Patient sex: M
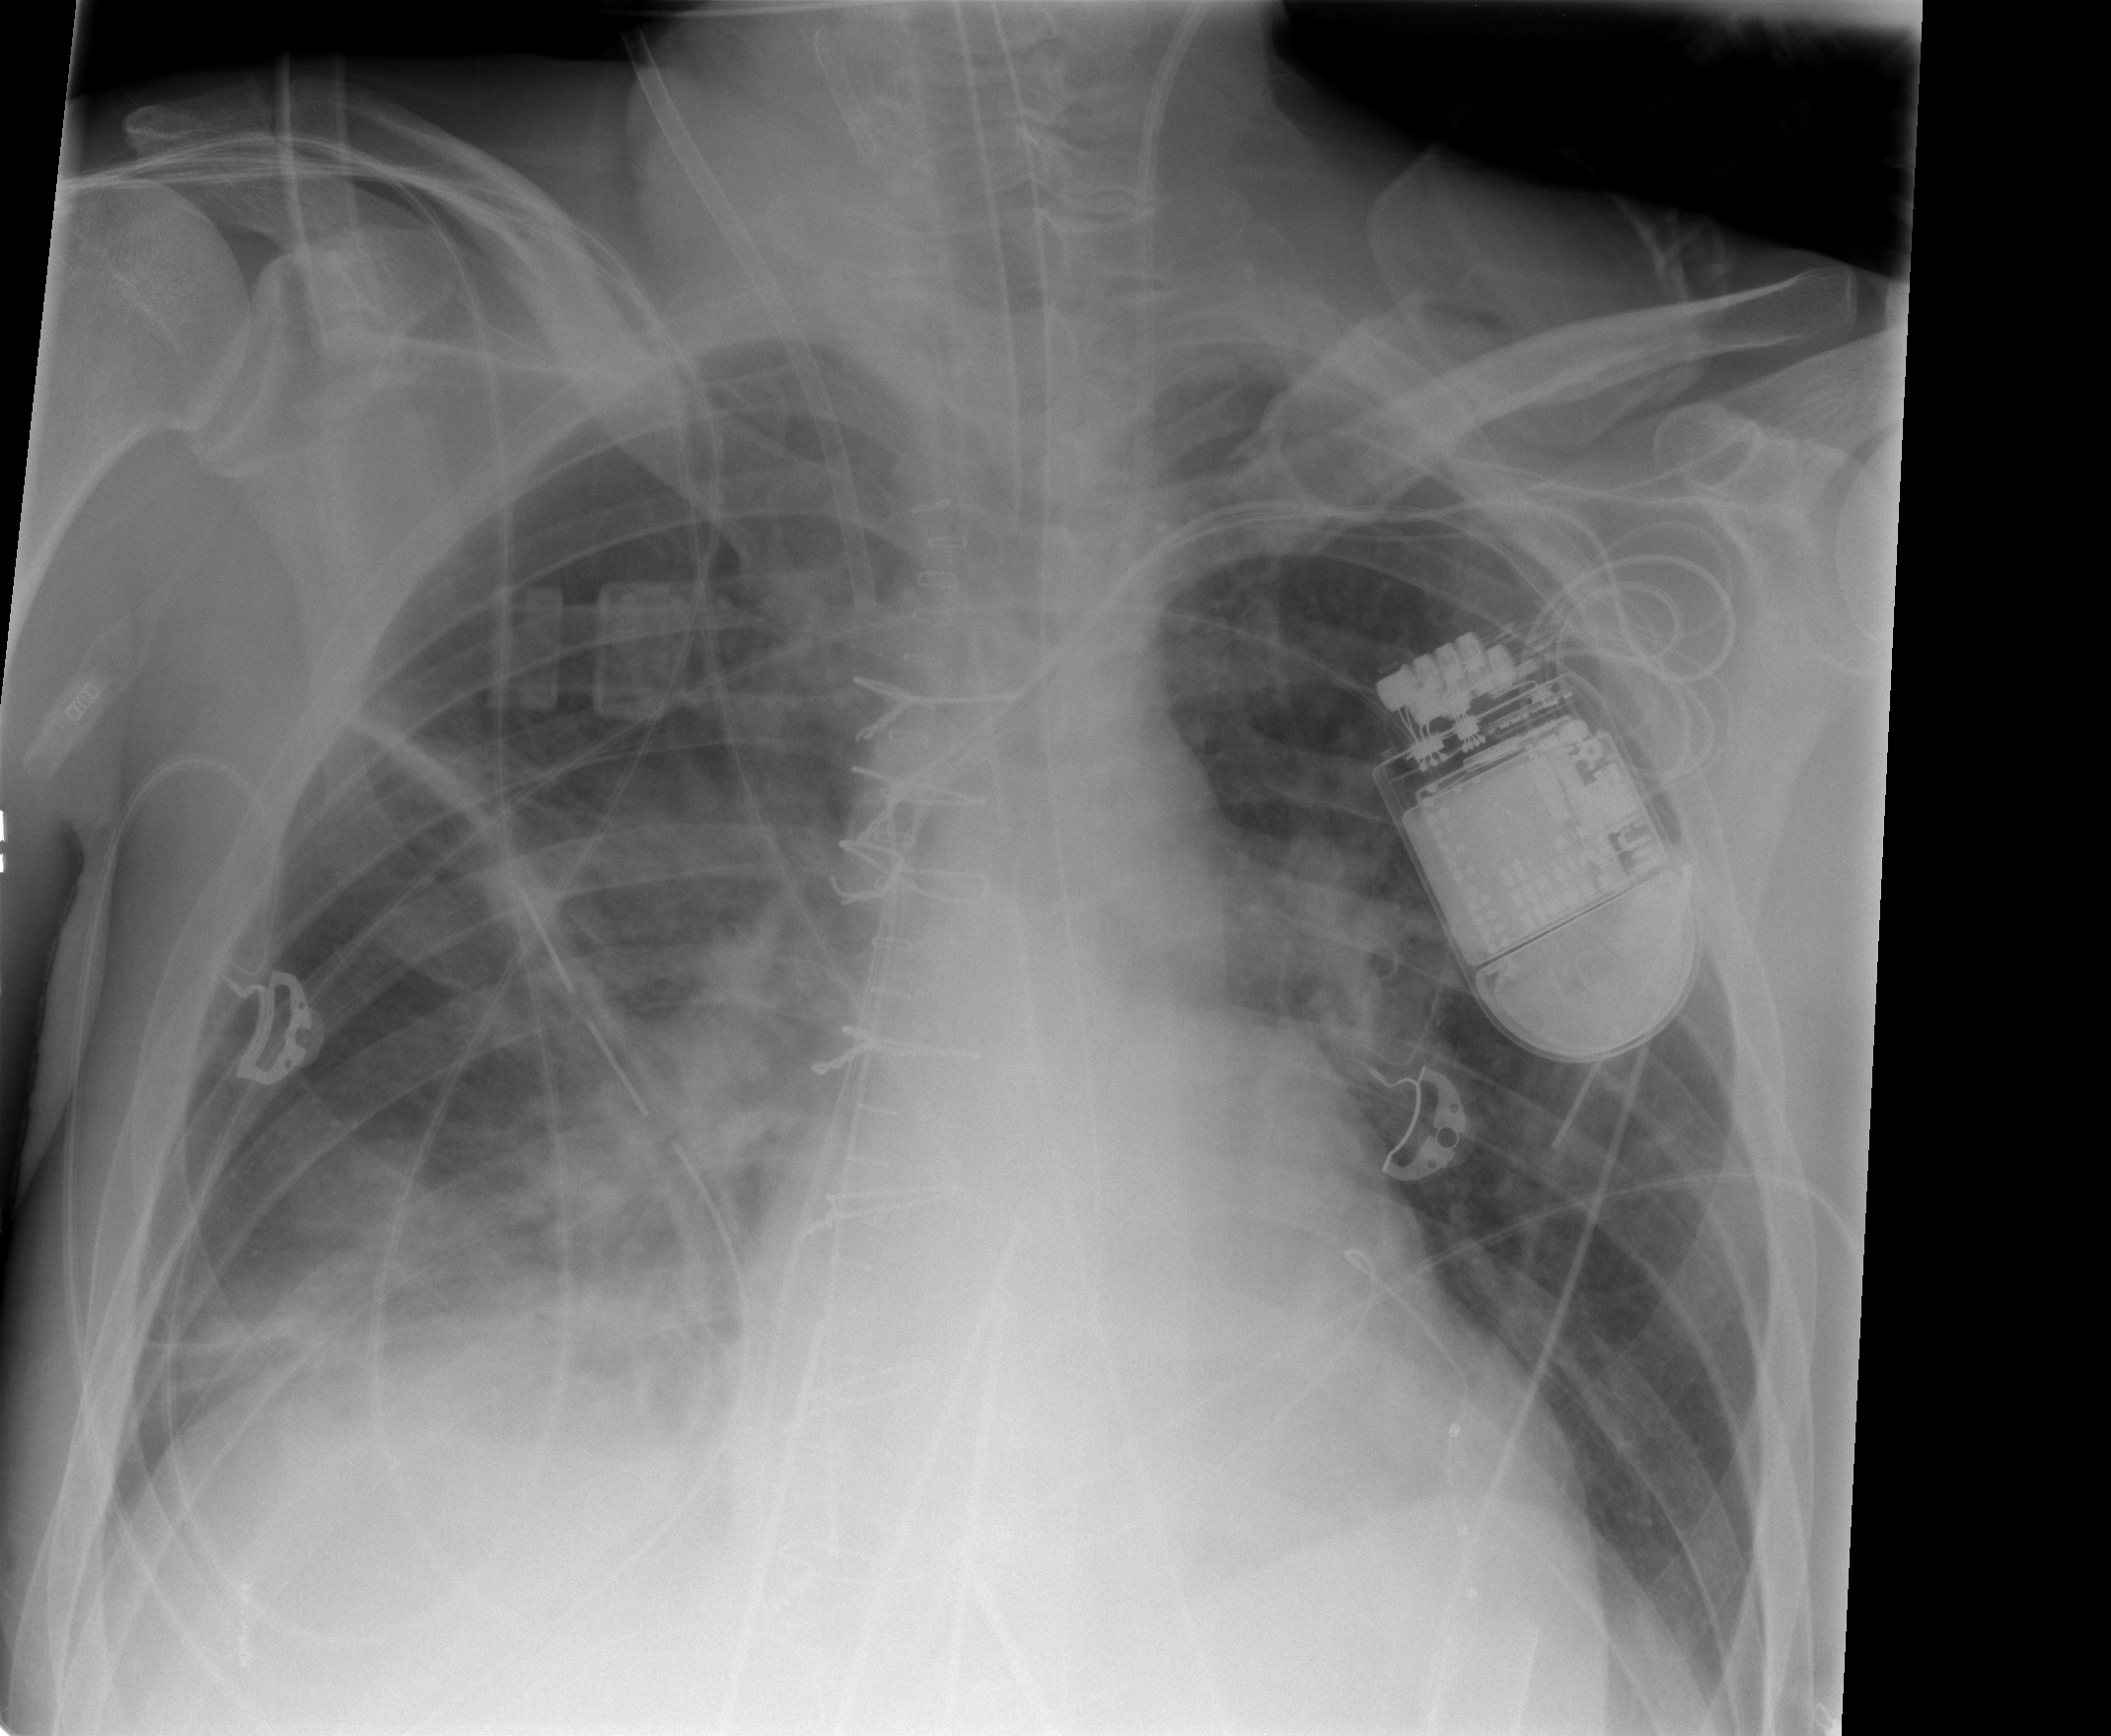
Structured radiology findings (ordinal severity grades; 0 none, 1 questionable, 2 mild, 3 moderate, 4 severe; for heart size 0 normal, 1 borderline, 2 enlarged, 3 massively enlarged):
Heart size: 2
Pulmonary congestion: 0
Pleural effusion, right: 1
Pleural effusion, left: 0
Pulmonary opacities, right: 2
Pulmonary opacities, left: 0
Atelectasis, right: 2
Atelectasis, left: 0